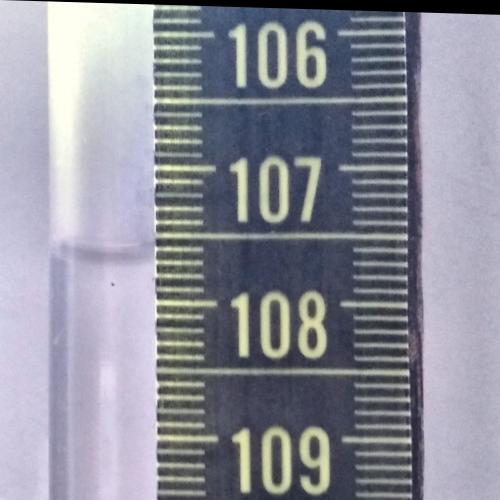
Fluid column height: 107.7 cm